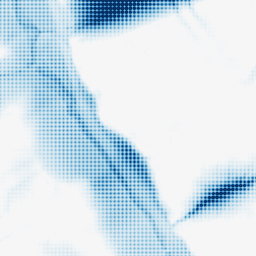
Category: morphological
Decomposition family: morphological
Decomposition parameters: operation: closing
size: 50
Upsampling method: sinc_blackman
Upsampling parameters: scale: 4
kernel_size: 4
Upsampling scale: 4